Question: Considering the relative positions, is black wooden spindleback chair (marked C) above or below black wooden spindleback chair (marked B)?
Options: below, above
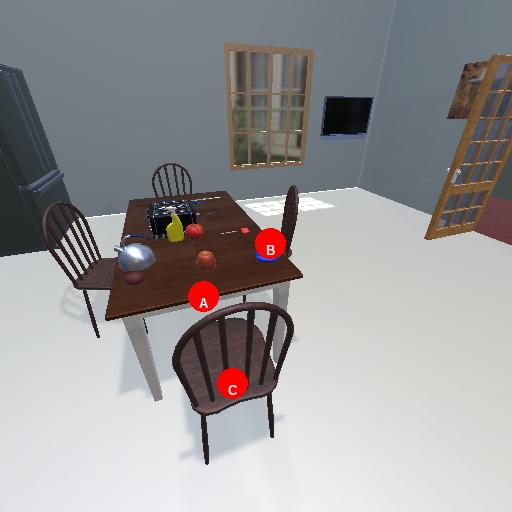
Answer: below